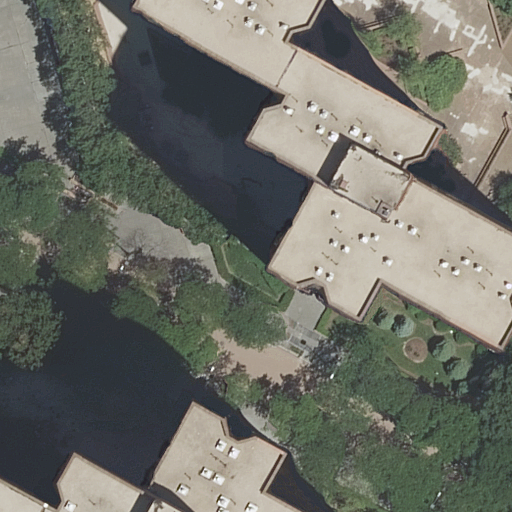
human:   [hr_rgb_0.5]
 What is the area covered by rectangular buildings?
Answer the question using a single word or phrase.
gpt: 0m2

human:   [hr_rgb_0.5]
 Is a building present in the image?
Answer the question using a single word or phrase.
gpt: yes

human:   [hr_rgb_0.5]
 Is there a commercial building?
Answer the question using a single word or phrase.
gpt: no

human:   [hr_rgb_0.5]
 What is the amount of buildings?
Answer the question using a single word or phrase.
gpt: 3

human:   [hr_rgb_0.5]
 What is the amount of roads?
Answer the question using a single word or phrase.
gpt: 4

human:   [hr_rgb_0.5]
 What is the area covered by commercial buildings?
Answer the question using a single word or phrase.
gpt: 0m2

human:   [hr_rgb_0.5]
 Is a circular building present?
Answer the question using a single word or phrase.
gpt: no

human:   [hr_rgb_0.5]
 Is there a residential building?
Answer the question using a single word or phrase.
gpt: yes

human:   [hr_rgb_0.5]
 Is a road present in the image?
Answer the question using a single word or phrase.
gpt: yes

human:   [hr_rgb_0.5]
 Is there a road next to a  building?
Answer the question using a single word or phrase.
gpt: yes

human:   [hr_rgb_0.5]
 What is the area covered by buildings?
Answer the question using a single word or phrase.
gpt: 2849m2

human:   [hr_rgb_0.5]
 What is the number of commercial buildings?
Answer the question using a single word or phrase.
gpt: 0

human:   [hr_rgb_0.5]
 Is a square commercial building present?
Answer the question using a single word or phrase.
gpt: no

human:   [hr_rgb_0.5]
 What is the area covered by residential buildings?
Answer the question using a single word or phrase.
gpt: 2849m2

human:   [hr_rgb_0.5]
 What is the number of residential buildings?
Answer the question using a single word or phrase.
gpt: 3

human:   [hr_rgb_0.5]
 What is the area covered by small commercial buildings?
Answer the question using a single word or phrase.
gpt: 0m2

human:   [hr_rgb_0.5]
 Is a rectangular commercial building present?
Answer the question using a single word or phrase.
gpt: no

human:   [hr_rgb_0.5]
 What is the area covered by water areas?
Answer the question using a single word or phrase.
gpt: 0m2

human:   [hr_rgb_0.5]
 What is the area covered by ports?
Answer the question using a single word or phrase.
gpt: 0m2

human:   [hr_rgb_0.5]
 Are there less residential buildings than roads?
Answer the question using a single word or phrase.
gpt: yes

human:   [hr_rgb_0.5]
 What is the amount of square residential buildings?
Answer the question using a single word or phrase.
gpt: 0

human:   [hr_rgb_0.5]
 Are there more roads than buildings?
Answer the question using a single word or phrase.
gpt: yes

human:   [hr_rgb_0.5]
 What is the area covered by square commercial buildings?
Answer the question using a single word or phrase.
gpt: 0m2

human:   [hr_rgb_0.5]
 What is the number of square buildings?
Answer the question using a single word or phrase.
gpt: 0

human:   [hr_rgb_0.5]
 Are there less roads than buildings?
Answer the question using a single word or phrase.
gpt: no

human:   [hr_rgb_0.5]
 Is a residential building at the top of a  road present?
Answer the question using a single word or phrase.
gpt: yes

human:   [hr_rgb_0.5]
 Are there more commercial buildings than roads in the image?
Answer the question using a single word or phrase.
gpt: no

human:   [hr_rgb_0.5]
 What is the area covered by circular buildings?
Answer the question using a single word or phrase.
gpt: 0m2

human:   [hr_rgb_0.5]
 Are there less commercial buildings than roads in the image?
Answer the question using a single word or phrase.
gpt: yes

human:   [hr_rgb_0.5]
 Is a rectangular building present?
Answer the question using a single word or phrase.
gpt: no

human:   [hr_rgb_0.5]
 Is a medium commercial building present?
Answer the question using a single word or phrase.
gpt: no

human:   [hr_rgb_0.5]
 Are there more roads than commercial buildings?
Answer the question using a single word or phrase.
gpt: yes

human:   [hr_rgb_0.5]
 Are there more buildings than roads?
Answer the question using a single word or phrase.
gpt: no

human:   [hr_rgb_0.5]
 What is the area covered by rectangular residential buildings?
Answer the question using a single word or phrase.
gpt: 0m2

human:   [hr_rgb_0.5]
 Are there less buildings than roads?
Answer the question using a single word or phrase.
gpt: yes

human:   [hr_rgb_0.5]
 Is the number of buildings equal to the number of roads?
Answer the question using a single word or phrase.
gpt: no

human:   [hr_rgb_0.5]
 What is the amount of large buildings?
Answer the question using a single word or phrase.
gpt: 3

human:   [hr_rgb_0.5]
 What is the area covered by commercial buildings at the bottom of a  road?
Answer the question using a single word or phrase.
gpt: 0m2

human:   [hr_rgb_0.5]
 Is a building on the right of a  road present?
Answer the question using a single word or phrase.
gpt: yes

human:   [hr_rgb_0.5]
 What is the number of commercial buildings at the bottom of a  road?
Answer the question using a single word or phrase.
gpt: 0

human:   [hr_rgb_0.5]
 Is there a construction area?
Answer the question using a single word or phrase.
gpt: no

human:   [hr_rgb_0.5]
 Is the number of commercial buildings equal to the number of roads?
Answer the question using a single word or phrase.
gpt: no

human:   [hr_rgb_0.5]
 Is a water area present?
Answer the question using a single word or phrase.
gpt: no

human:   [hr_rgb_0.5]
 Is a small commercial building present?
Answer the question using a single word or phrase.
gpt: no

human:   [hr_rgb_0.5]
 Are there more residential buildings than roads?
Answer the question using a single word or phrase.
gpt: no

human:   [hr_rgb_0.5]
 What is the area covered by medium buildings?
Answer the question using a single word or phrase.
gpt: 0m2

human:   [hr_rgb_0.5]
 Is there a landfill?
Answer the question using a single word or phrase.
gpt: no

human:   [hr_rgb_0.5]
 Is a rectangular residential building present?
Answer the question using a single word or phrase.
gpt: no

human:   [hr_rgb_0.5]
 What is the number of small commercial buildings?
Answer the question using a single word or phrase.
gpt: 0

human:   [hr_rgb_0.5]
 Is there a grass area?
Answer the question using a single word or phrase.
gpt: no

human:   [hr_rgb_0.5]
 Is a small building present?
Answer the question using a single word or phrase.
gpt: no

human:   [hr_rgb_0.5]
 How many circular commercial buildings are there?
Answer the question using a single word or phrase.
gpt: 0

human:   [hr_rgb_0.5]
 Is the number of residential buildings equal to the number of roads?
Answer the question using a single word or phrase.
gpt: no

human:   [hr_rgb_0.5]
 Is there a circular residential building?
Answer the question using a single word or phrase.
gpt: no

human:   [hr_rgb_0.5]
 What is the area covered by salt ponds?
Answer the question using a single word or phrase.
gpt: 0m2

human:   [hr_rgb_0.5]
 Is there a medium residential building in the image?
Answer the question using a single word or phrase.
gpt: no

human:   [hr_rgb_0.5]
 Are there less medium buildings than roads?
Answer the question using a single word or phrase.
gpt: yes

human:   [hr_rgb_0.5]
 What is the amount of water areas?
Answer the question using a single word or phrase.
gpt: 0

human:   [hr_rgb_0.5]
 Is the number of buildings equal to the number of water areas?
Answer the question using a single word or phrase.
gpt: no

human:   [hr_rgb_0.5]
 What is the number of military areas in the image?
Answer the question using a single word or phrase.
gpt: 0

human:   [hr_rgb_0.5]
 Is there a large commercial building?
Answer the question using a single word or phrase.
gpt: no

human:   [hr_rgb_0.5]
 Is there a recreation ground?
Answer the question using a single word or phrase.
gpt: no

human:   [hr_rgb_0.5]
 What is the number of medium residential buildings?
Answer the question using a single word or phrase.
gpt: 0

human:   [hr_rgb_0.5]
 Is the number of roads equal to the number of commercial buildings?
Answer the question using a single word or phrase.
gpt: no